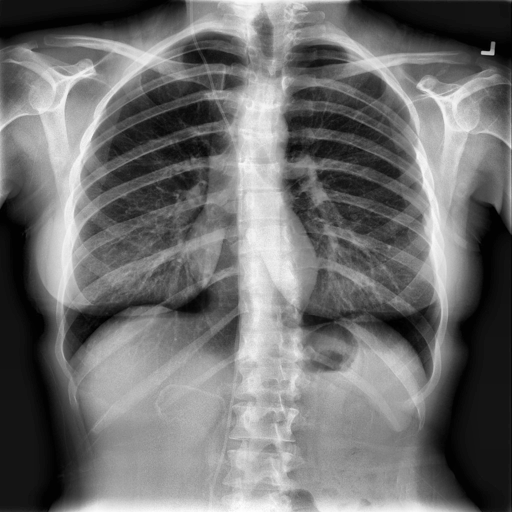
Finding: NORMAL